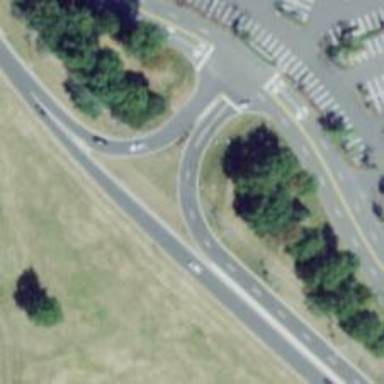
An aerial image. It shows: Trunk link highway.